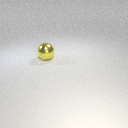
large yellow metal sphere